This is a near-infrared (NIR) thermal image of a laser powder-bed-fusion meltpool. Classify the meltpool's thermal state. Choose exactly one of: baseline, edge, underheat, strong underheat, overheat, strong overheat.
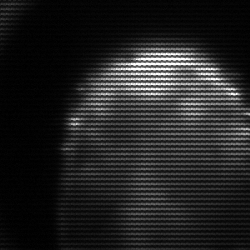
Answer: edge